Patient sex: M
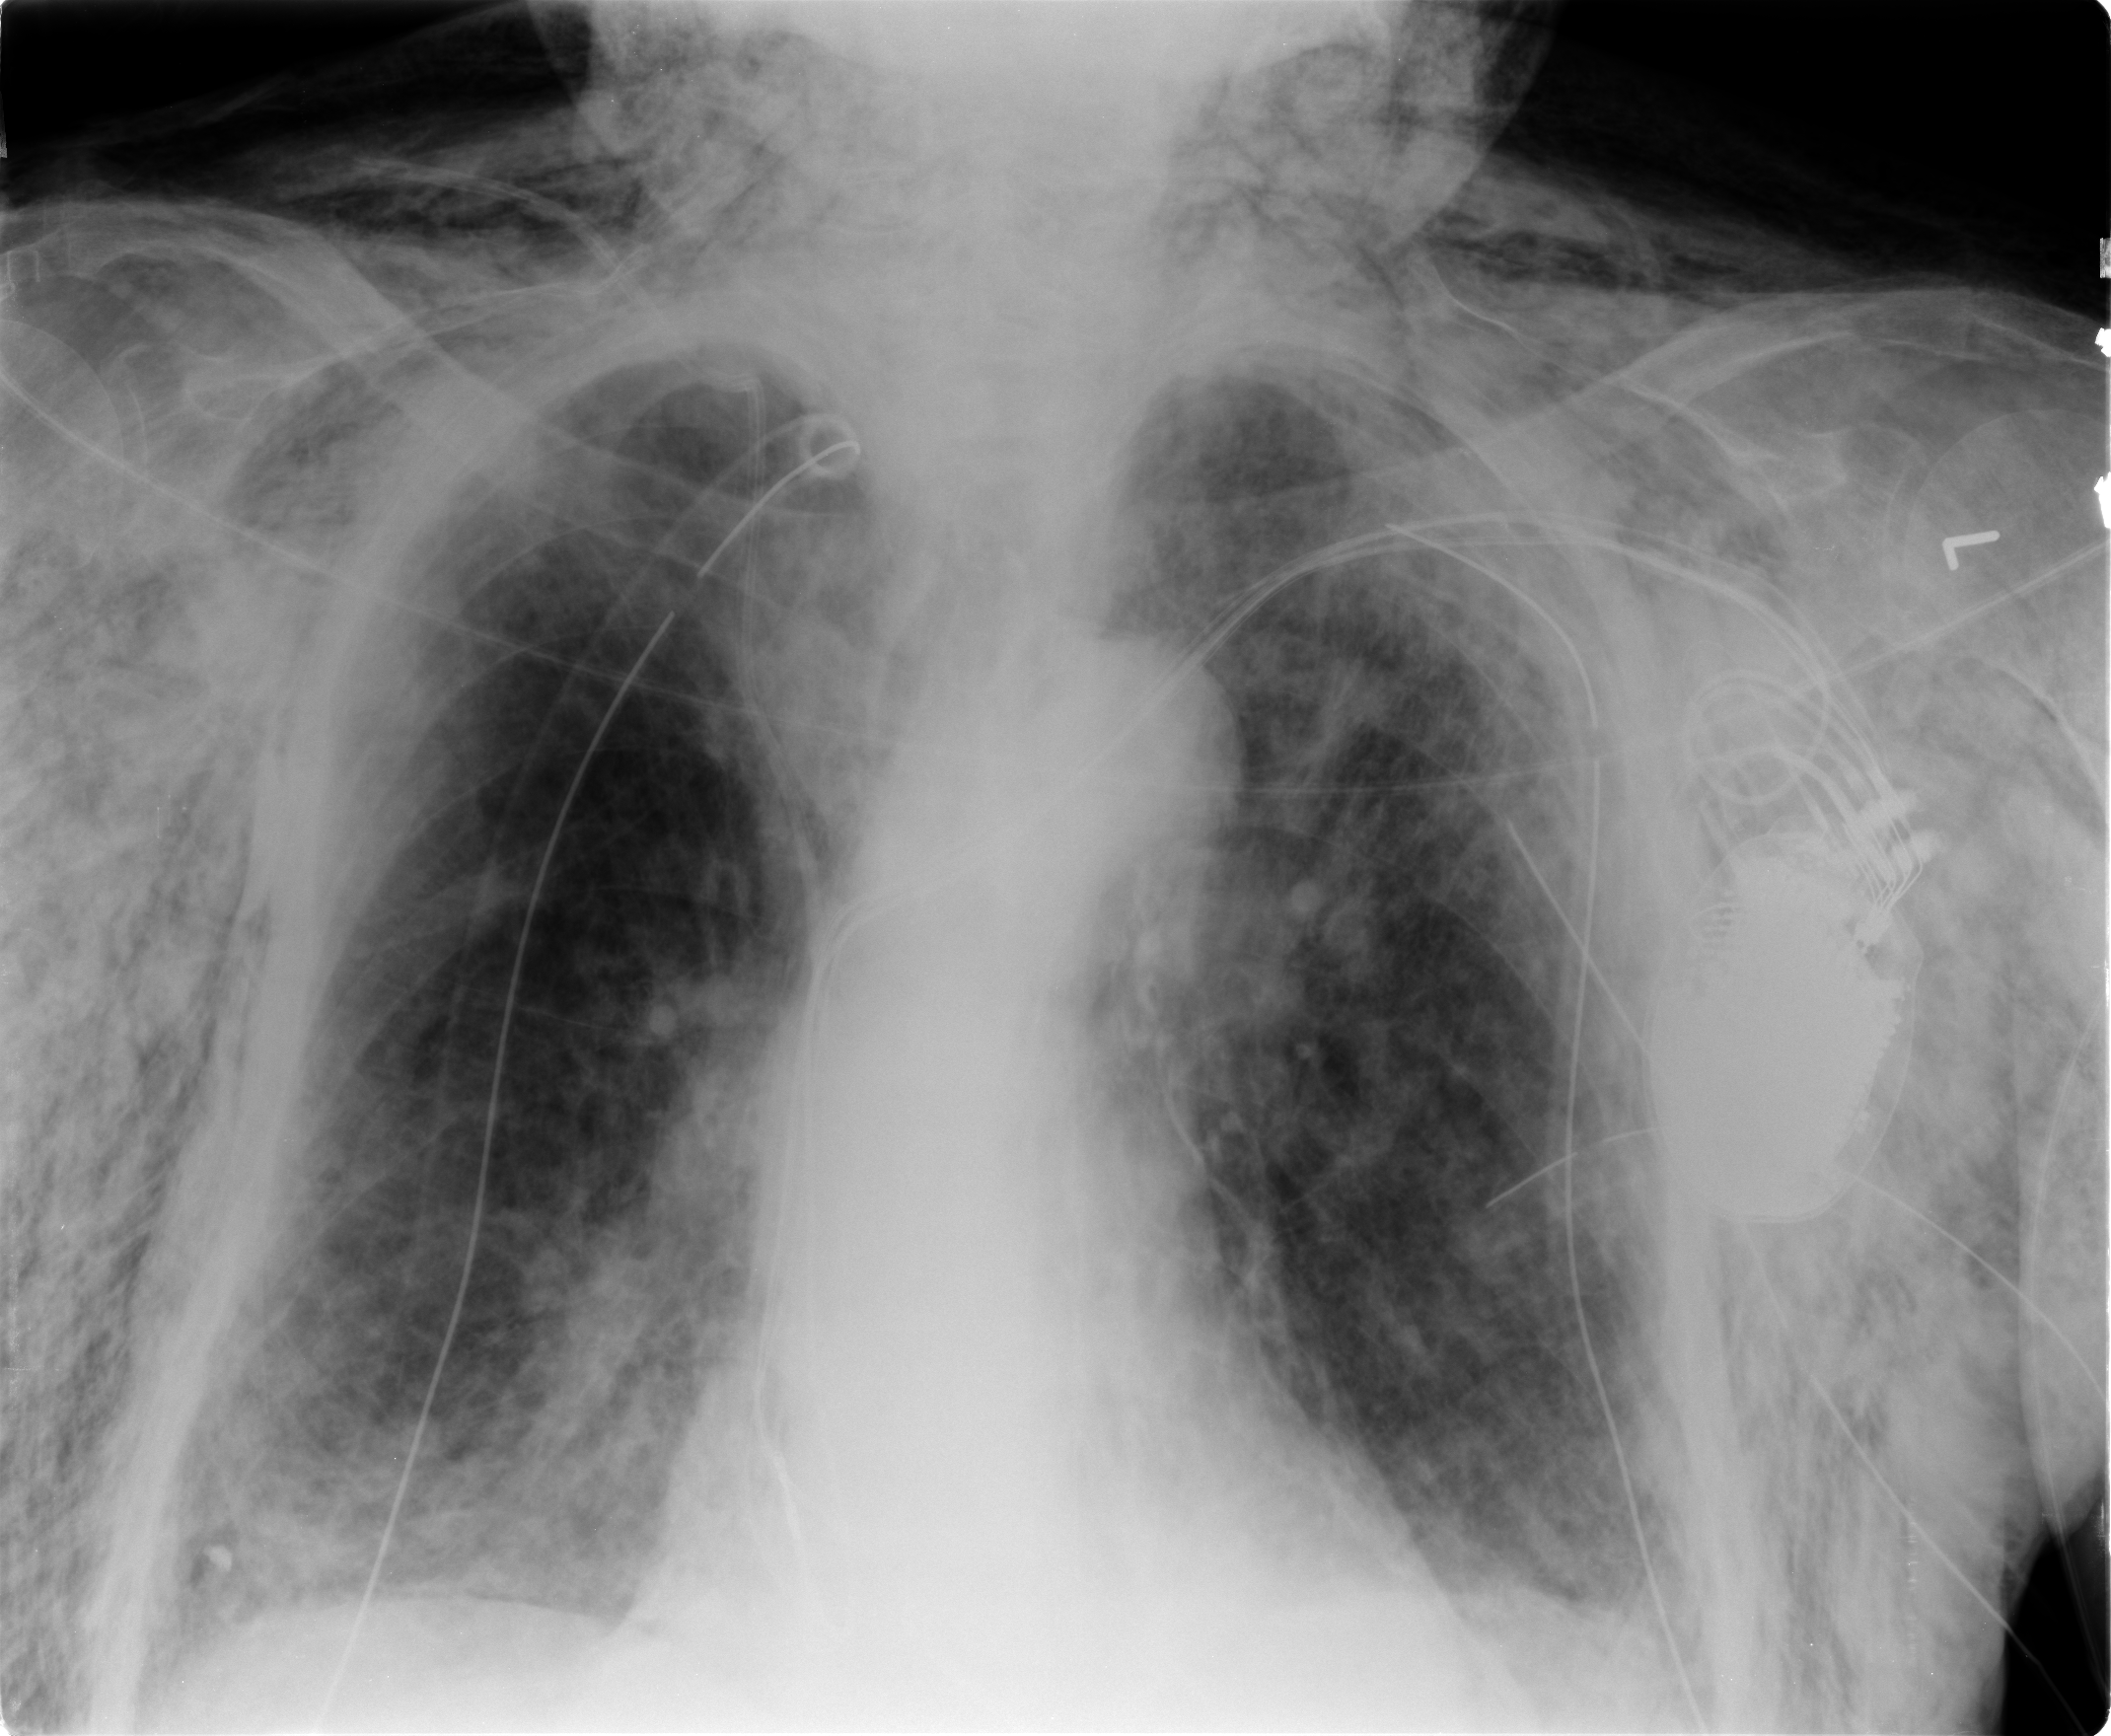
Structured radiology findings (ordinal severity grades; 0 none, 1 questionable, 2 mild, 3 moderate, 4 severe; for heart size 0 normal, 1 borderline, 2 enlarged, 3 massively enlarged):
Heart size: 0
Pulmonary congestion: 0
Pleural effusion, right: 0
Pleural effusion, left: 0
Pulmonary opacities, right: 1
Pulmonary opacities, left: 0
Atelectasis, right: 2
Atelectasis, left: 2